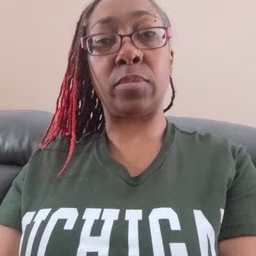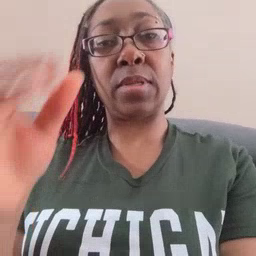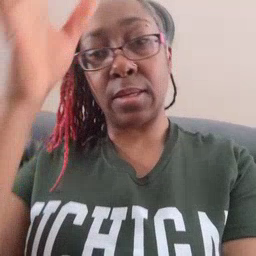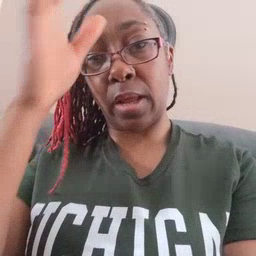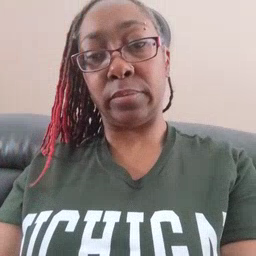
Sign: dad